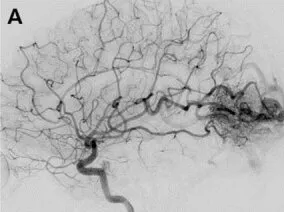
Digital subtraction angiography: A and B. Lateral left carotid angiogram revealed a left parieto-occipital arteriovenous malformation (AVM) with a nidus measuring 55 mm, which was drained via deep (vein of Galen and straight sinus: white arrow) and superficial (cortical veins and superior sagittal vein: white arrowhead) venous systems.
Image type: radiology (ct)